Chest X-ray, PA view. Patient: 57 years old, sex F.
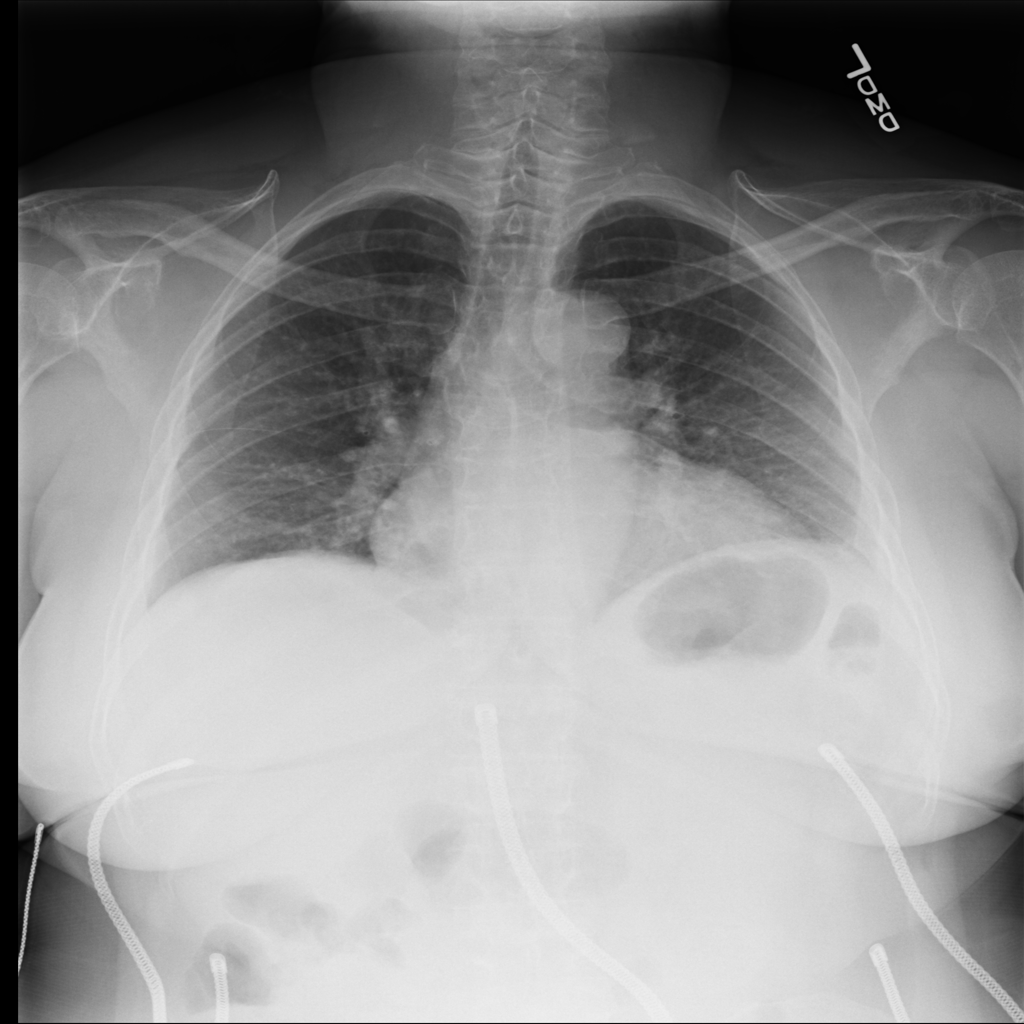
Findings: Cardiomegaly, Pneumonia